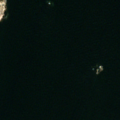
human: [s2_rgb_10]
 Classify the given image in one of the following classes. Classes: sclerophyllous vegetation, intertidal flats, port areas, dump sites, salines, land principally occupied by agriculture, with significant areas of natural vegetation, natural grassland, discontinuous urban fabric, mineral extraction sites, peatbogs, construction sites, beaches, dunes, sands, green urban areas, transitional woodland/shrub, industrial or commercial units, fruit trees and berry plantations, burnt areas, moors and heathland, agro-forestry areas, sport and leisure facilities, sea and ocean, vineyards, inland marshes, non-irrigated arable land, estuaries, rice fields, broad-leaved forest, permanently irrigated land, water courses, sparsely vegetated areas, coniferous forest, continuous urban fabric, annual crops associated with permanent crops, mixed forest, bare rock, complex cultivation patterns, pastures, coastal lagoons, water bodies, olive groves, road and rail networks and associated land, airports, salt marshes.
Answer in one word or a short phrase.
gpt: sea and ocean